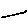
Label: line